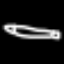
Label: pencil